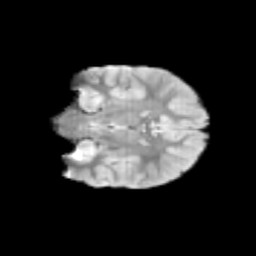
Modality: T2w
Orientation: coronal
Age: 9
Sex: female
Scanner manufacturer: siemens
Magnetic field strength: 3 T
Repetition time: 3.8 s
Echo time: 0.07 s